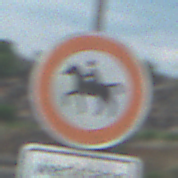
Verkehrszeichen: VerbotReiter
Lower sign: ZeitangabenMitBeschraenkungAufWochentage7
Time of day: MorningAfternoon
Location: Outdoor (Nature)
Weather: PartlyCloudy
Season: NotSpecified
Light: Natural